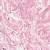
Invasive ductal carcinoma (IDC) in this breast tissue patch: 0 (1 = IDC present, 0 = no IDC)